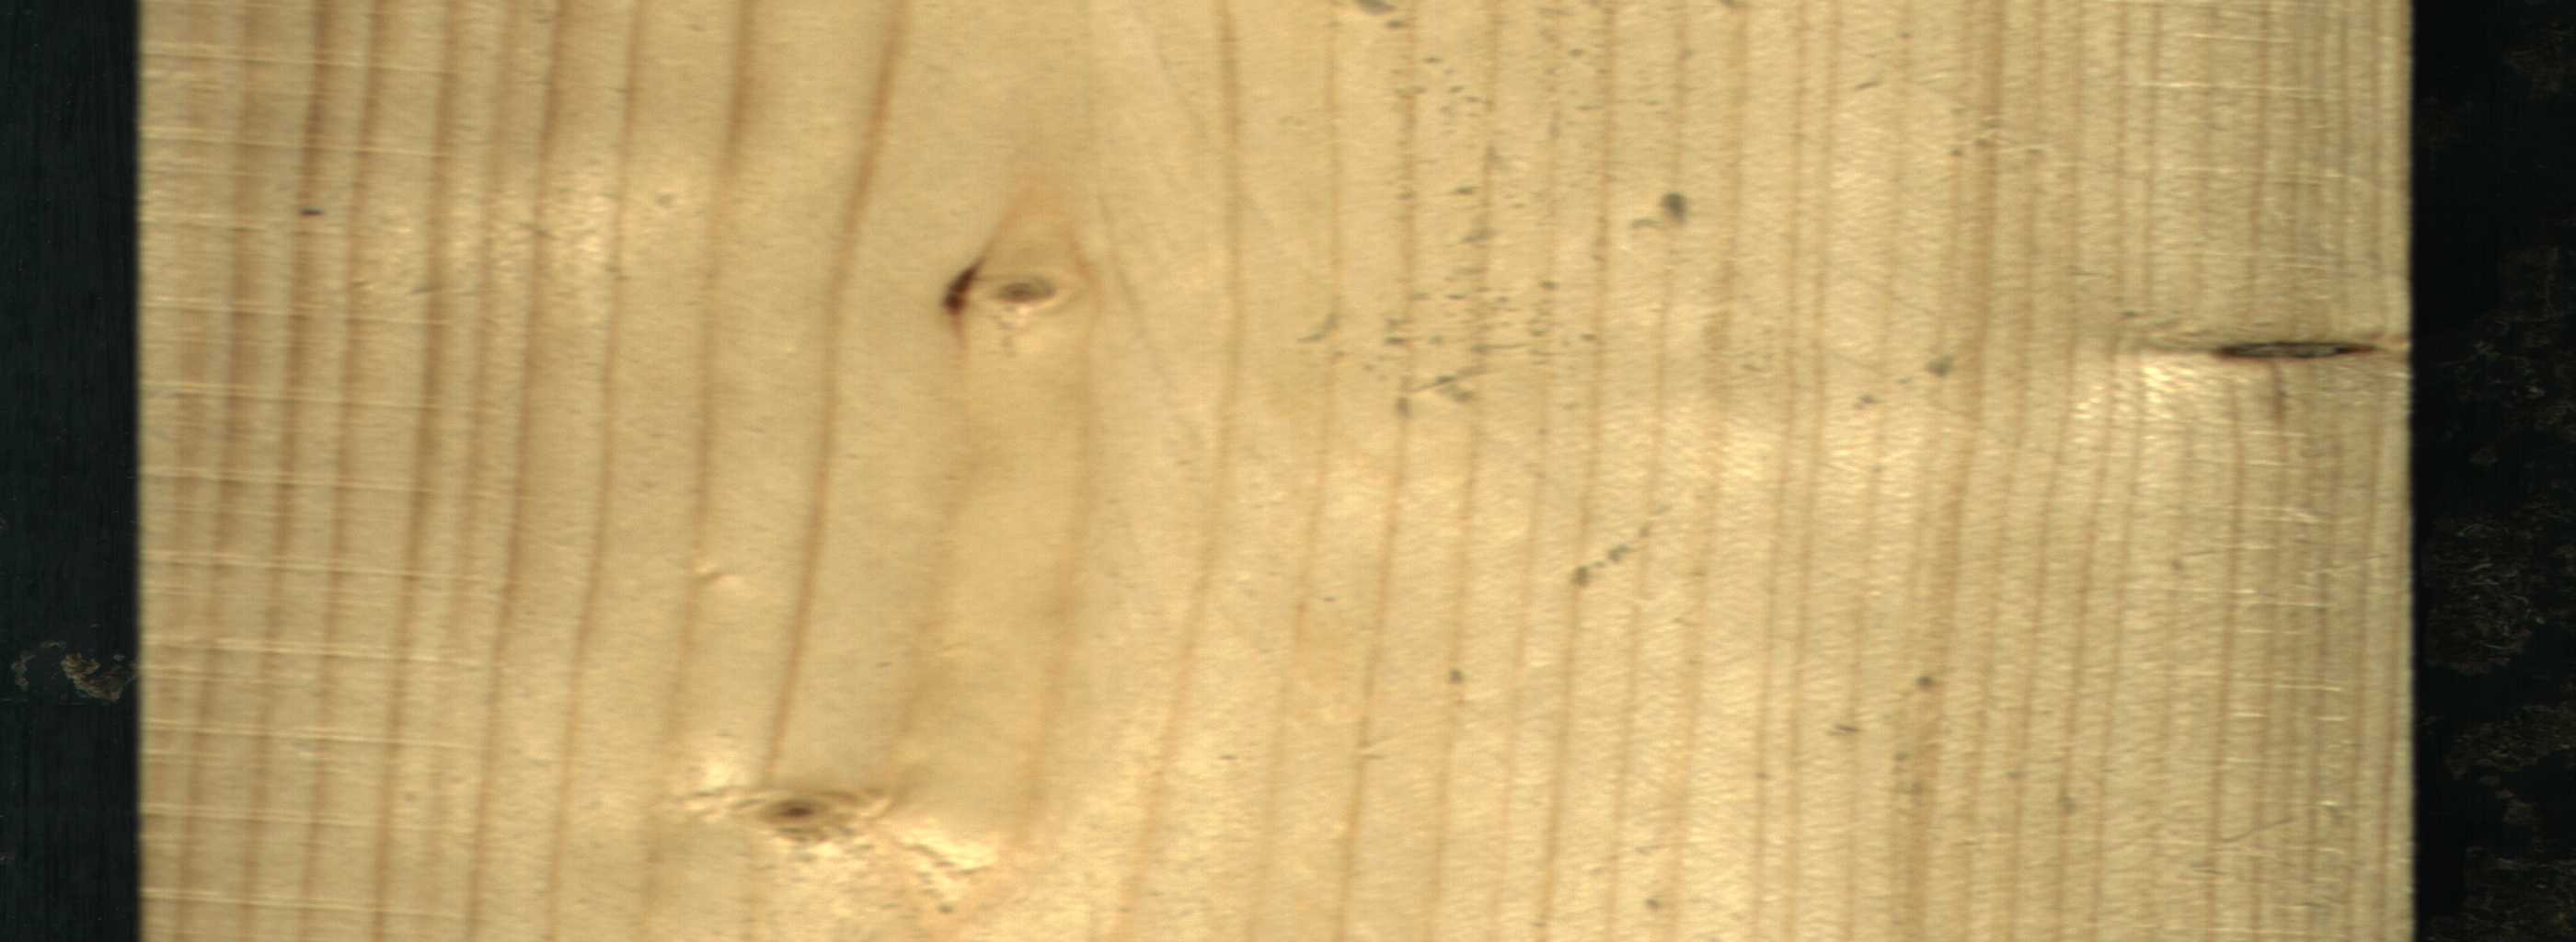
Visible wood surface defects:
resin
Dead_Knot
Live_Knot
Live_Knot